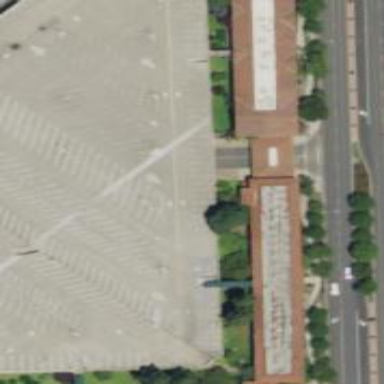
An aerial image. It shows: Multi-storey parking area with asphalt surface.